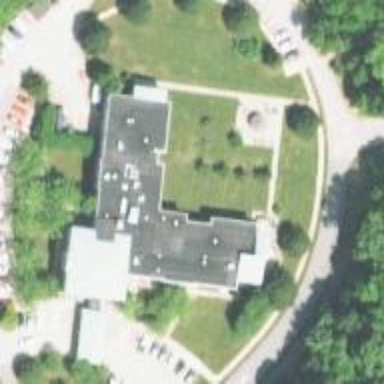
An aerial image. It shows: Building.